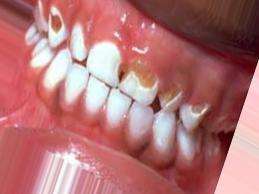
Condition: Caries